Field crop: maize
Growth stage: 1
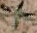
Species: atriplex